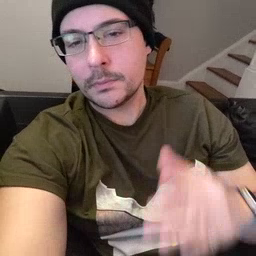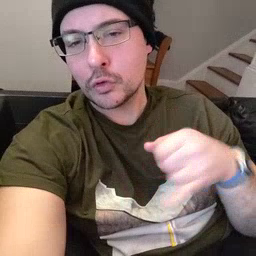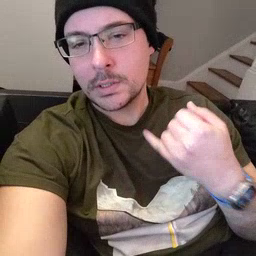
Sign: jeans